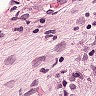
Metastatic tissue present: yes